Question: We run into problems with our Dataflow on Google Cloud. Our pipeline consists of various input steps, which get data pushed in with GCP PubSub. We then aggregate the data and sort it. These <URL> steps are clearly too heavy for Dataflow and the window we configured. We get an exception [2] on the step. Also we see these metrics:
'''
droppedDueToClosedWindow 3,838,662 Bids/AggregateExchangeOrders
droppedDueToClosedWindow 21,060,627 Asks/AggregateExchangeOrders
'''
Now I am seeking advice how to attack this issue. Should I break down the steps, so for example iterations and sorting can be done with parallel steps?
Is there a way to get more information about what exactly happens?
Should we increase the number of workers? (Currently 1).
We are rather new with Dataflow. .. Good advice is most welcome.
Edit: I am adding a bit of details on the steps.
This is how the steps below are 'chained' together:
'''
@Override
public PCollection<KV<KV<String, String>, List<ExchangeOrder>>> expand(PCollection<KV<String, KV<String, String>>> input) {
return input.apply("PairWithType", new ByPairWithType(type))
.apply("UnfoldExchangeOrders", new ByAggregatedExchangeOrders())
.apply("AggregateExchangeOrders", GroupByKey.<KV<String, String>, KV<String, KV<BigDecimal, BigDecimal>>>create())
.apply("ReorderExchangeOrders", ParDo.of(new ReorderExchangeOrders()));
}
'''
AggregateExchangeOrders:
So here, clearly we iterate through a collection of orders, and parse the type (twice), so it'a big decimal.
Which makes me think, we could skip one parse step as described here:
<URL>
'''
@ProcessElement
public void processElement(ProcessContext c) {
KV<String, KV<String, String>> key = c.element().getKey();
List<KV<String, String>> value = c.element().getValue();
value.forEach(
exchangeOrder -> {
try {
BigDecimal unitPrice = BigDecimal.valueOf(Double.valueOf(exchangeOrder.getKey()));
BigDecimal quantity = BigDecimal.valueOf(Double.valueOf(exchangeOrder.getValue()));
if (quantity.compareTo(BigDecimal.ZERO) != 0) {
// Exclude exchange orders with no quantity.
c.output(KV.of(key.getValue(), KV.of(key.getKey(), KV.of(unitPrice, quantity))));
}
} catch (NumberFormatException e) {
// Exclude exchange orders with invalid element.
}
});
}
'''
...next we group and sort. (And optionally reverse it), it seems this step is not taking a huge load.
ReorderExchangeOrders:
'''
@ProcessElement
public void processElement(ProcessContext c) {
KV<String, String> pairAndType = c.element().getKey();
Iterable<KV<String, KV<BigDecimal, BigDecimal>>> exchangeOrderBook = c.element().getValue();
List<ExchangeOrder> list = new ArrayList<>();
exchangeOrderBook.forEach(exchangeOrder -> list.add(
new ExchangeOrder(exchangeOrder.getKey(), exchangeOrder.getValue().getKey(), exchangeOrder.getValue().getValue())));
// Asks are sorted in ASC order
Collections.sort(list);
// Bids are sorted in DSC order
if (pairAndType.getValue().equals(EXCHANGE_ORDER_TYPE.BIDS.toString())) {
Collections.reverse(list);
}
c.output(KV.of(pairAndType, list));
}
'''
[ 1 ] Dataflow screenshot:

[ 2 ] Exception: Commit request for stage S8 and key 8 is larger than 2GB and cannot be processed.
'''
java.lang.IllegalStateException: Commit request for stage S8 and key 8 is larger than 2GB and cannot be processed. This may be caused by grouping a very large amount of data in a single window without using Combine, or by producing a large amount of data from a single input element.
com.google.cloud.dataflow.worker.StreamingDataflowWorker$Commit.getSize(StreamingDataflowWorker.java:327)
com.google.cloud.dataflow.worker.StreamingDataflowWorker.lambda$new$0(StreamingDataflowWorker.java:342)
'''
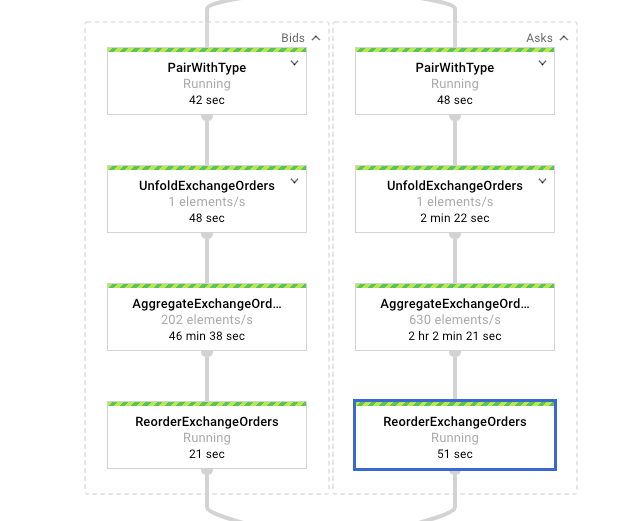
Answer: The error message is kind of straightforward.
The root cause of the problem, as many of the comments point out, is that the structure that contains all the results for one of the DoFn's is larger than 2GB, and your best option would be to partition your data in some way to make your work units smaller.
In the code I see that some of the structures returned by DoFn's are nested structures in the form KV>. This arrangement forces Dataflow to send the whole response back in one monolithic bundle, and prevents it from chunking it into smaller pieces.
One possible solution would be to use composite keys instead of nested structures for as long as possible in the pipeline, and only combine them when strictly necessary.
For example,
> instead of KV>, the DoFn could returnKV<(concat(Key1, Key2)), Value>
This would split the work units into much smaller sets that can then be dispatched in parallel to multiple workers.
To answer the other questions, increasing the number of workers will have no effect as the huge collection generated by DoFn looks like is not splittable. Adding logging to see how the collection arrives at 2GB might provide useful tips to prevent this.